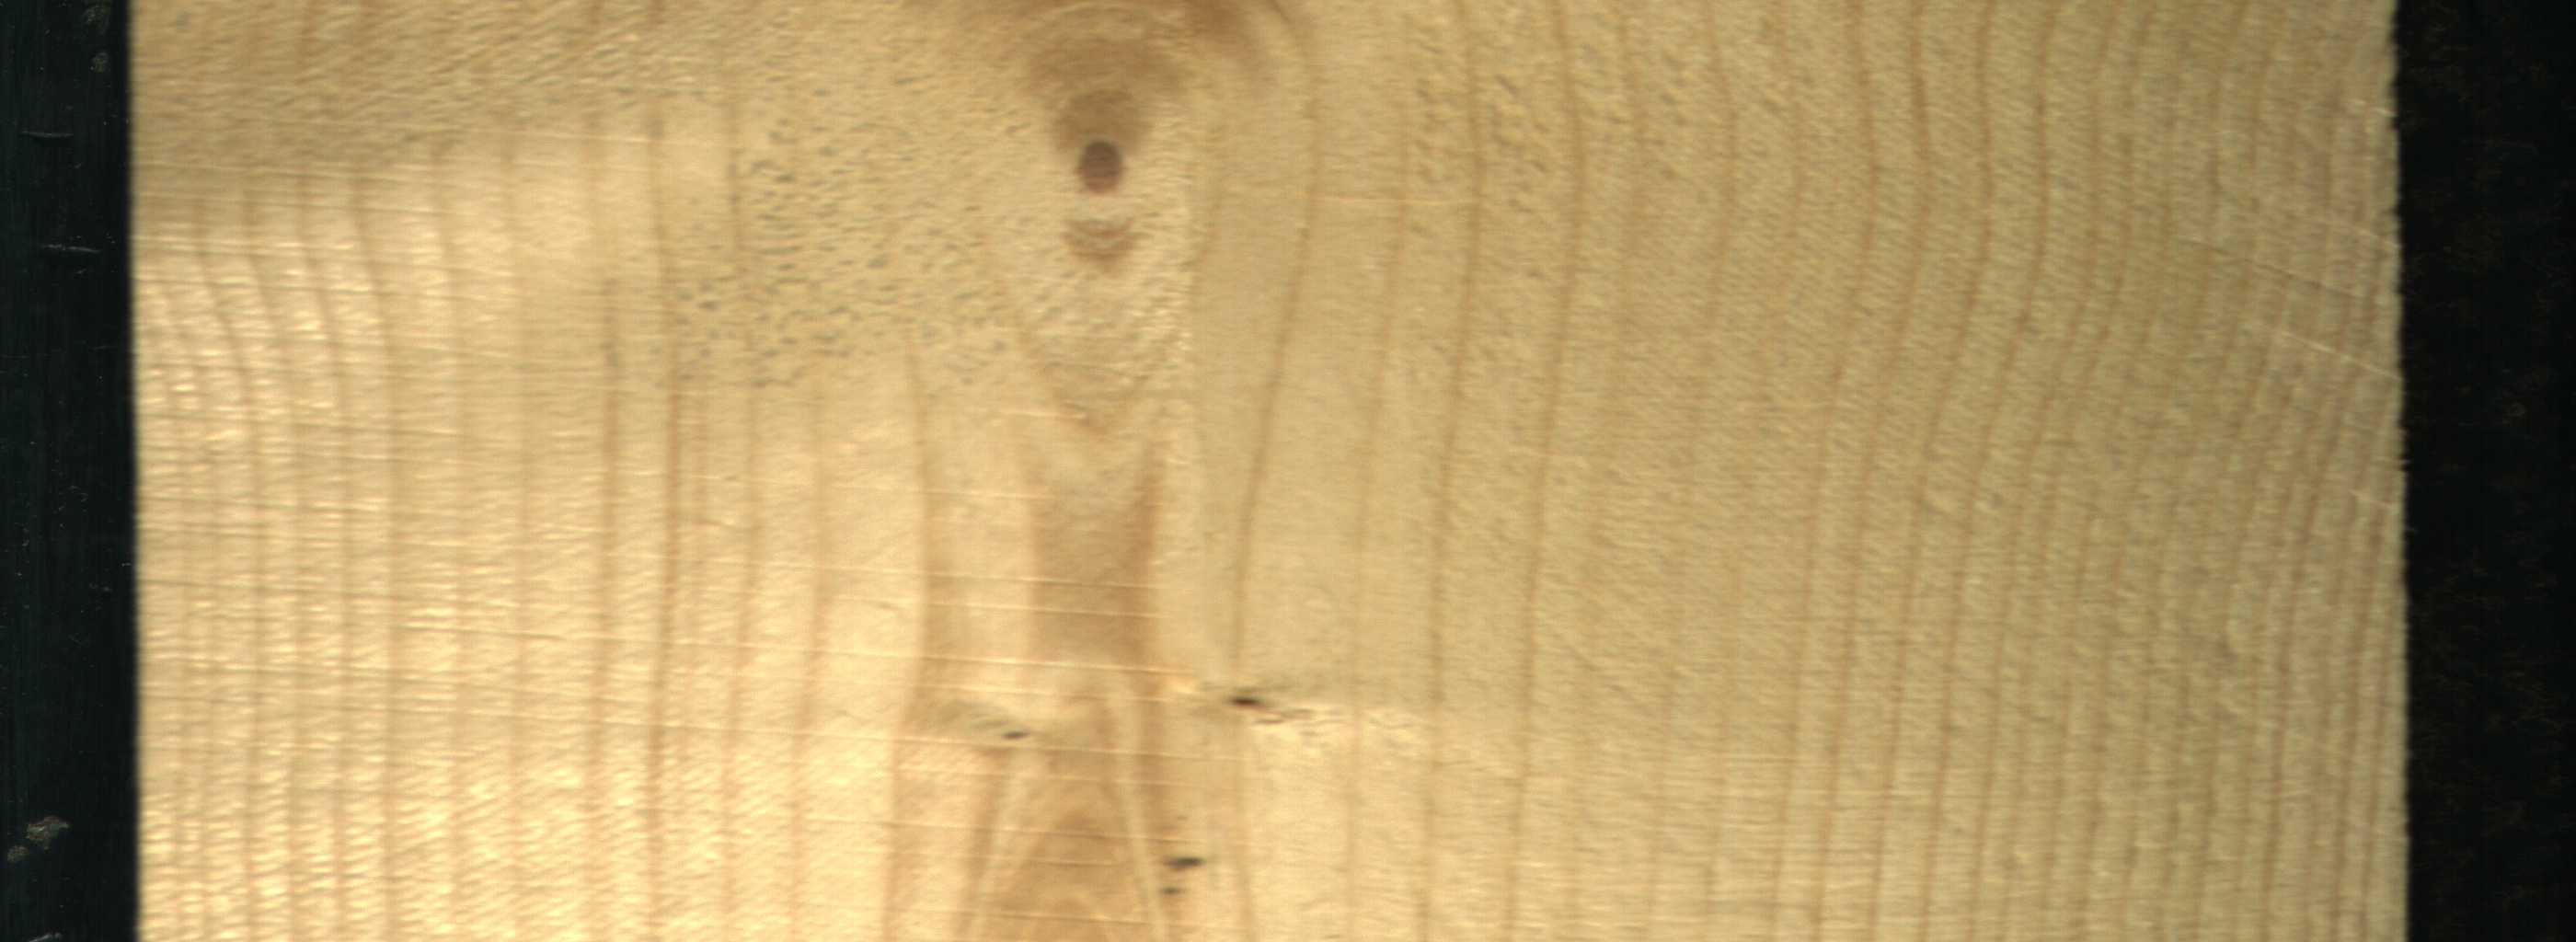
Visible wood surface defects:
Live_Knot
Live_Knot
Live_Knot